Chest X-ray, AP view. Patient: 48 years old, sex M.
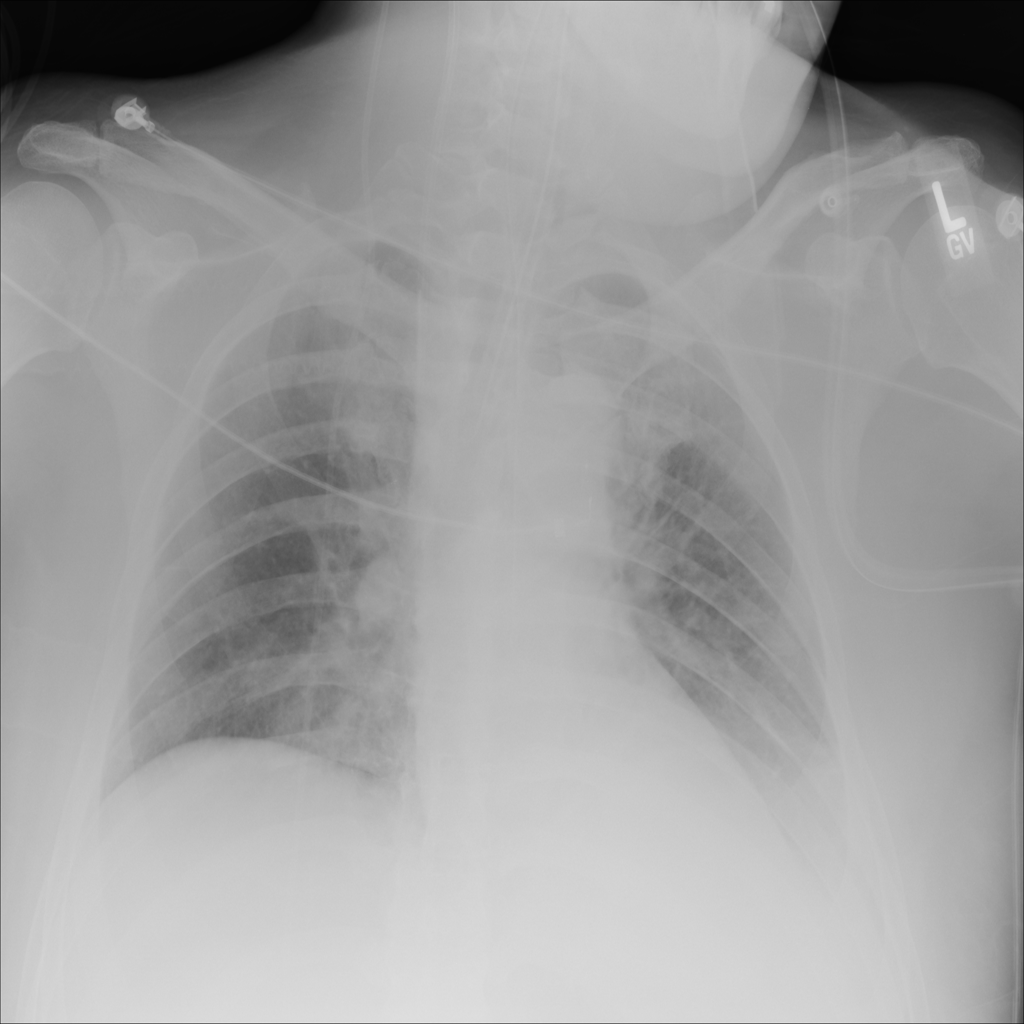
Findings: Effusion